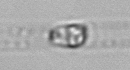
Label: Dactyliosolen_blavyanus